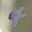
Label: 4